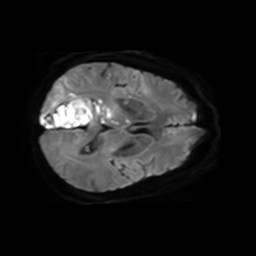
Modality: TRACE
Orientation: axial
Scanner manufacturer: philips
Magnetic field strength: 3 T
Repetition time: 3.078 s
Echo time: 0.076 s